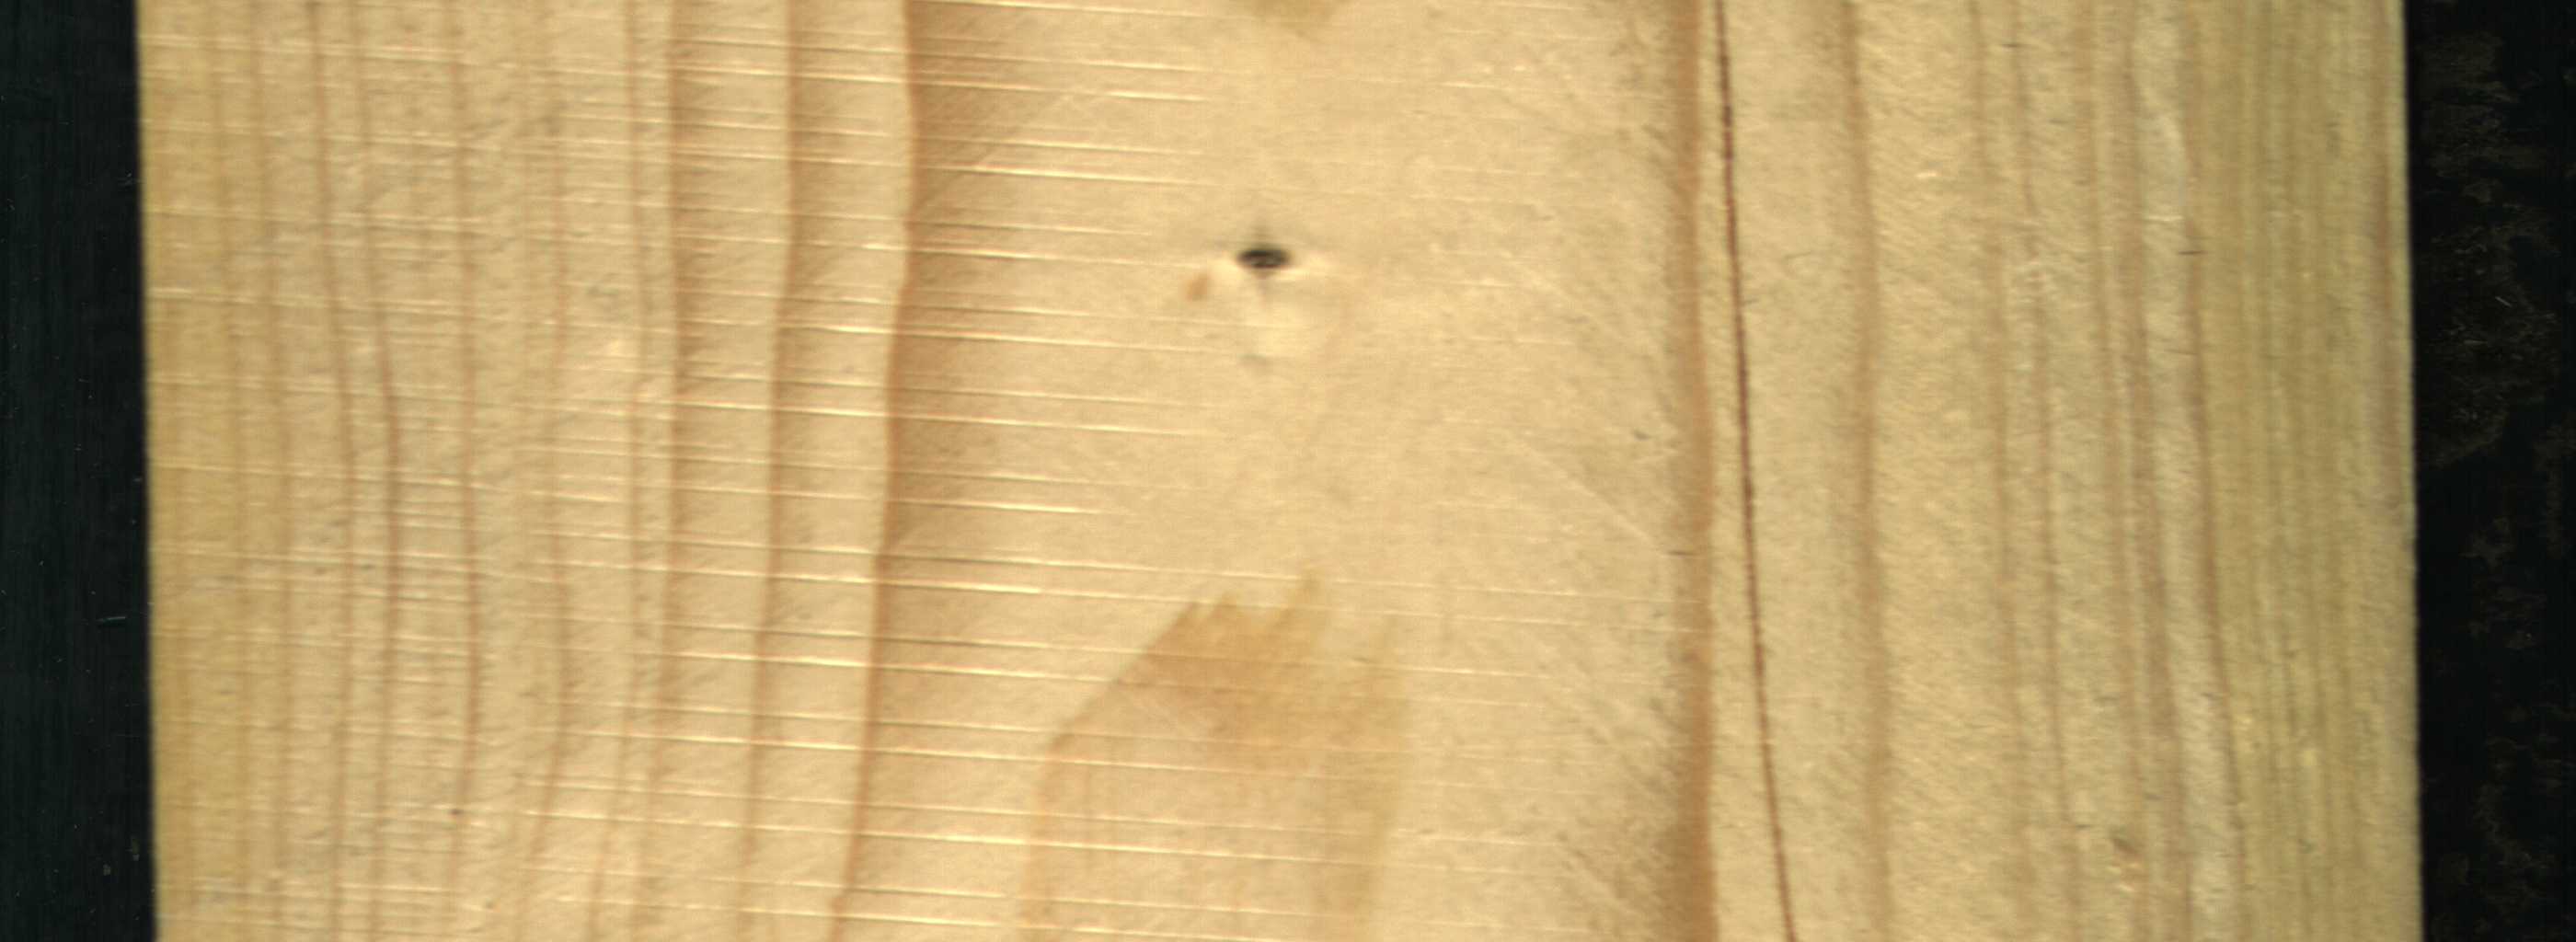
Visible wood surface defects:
Crack
Dead_Knot